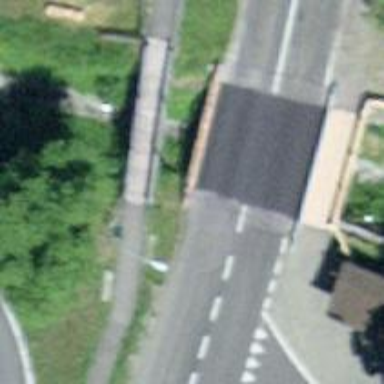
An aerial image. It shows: Path on bridge.